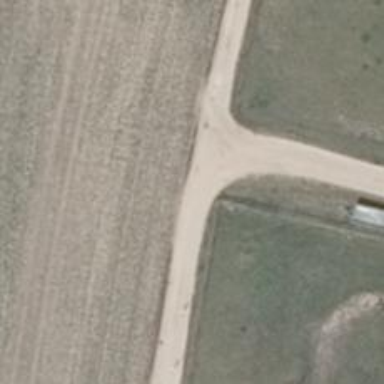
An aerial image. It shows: Gravel track with grade2 quality.